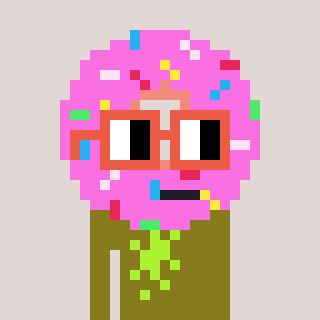
a pixel art character with square orange glasses, a doughnut-shaped head and a gunk-colored body on a warm background